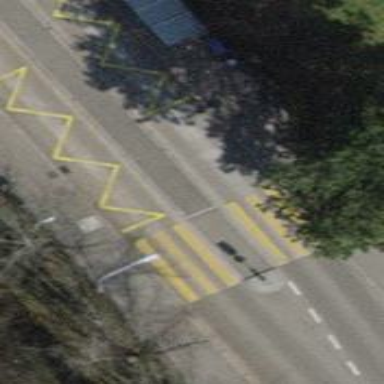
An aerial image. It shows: Paved footway with crossing.